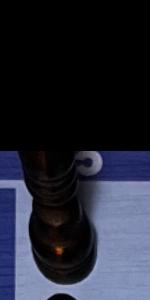
Label: Bishop_Black